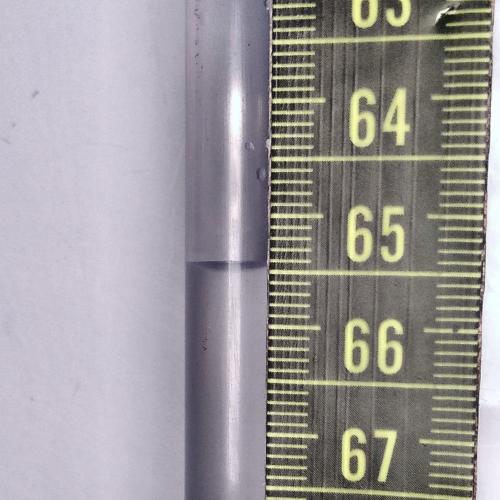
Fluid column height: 65.5 cm